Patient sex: M
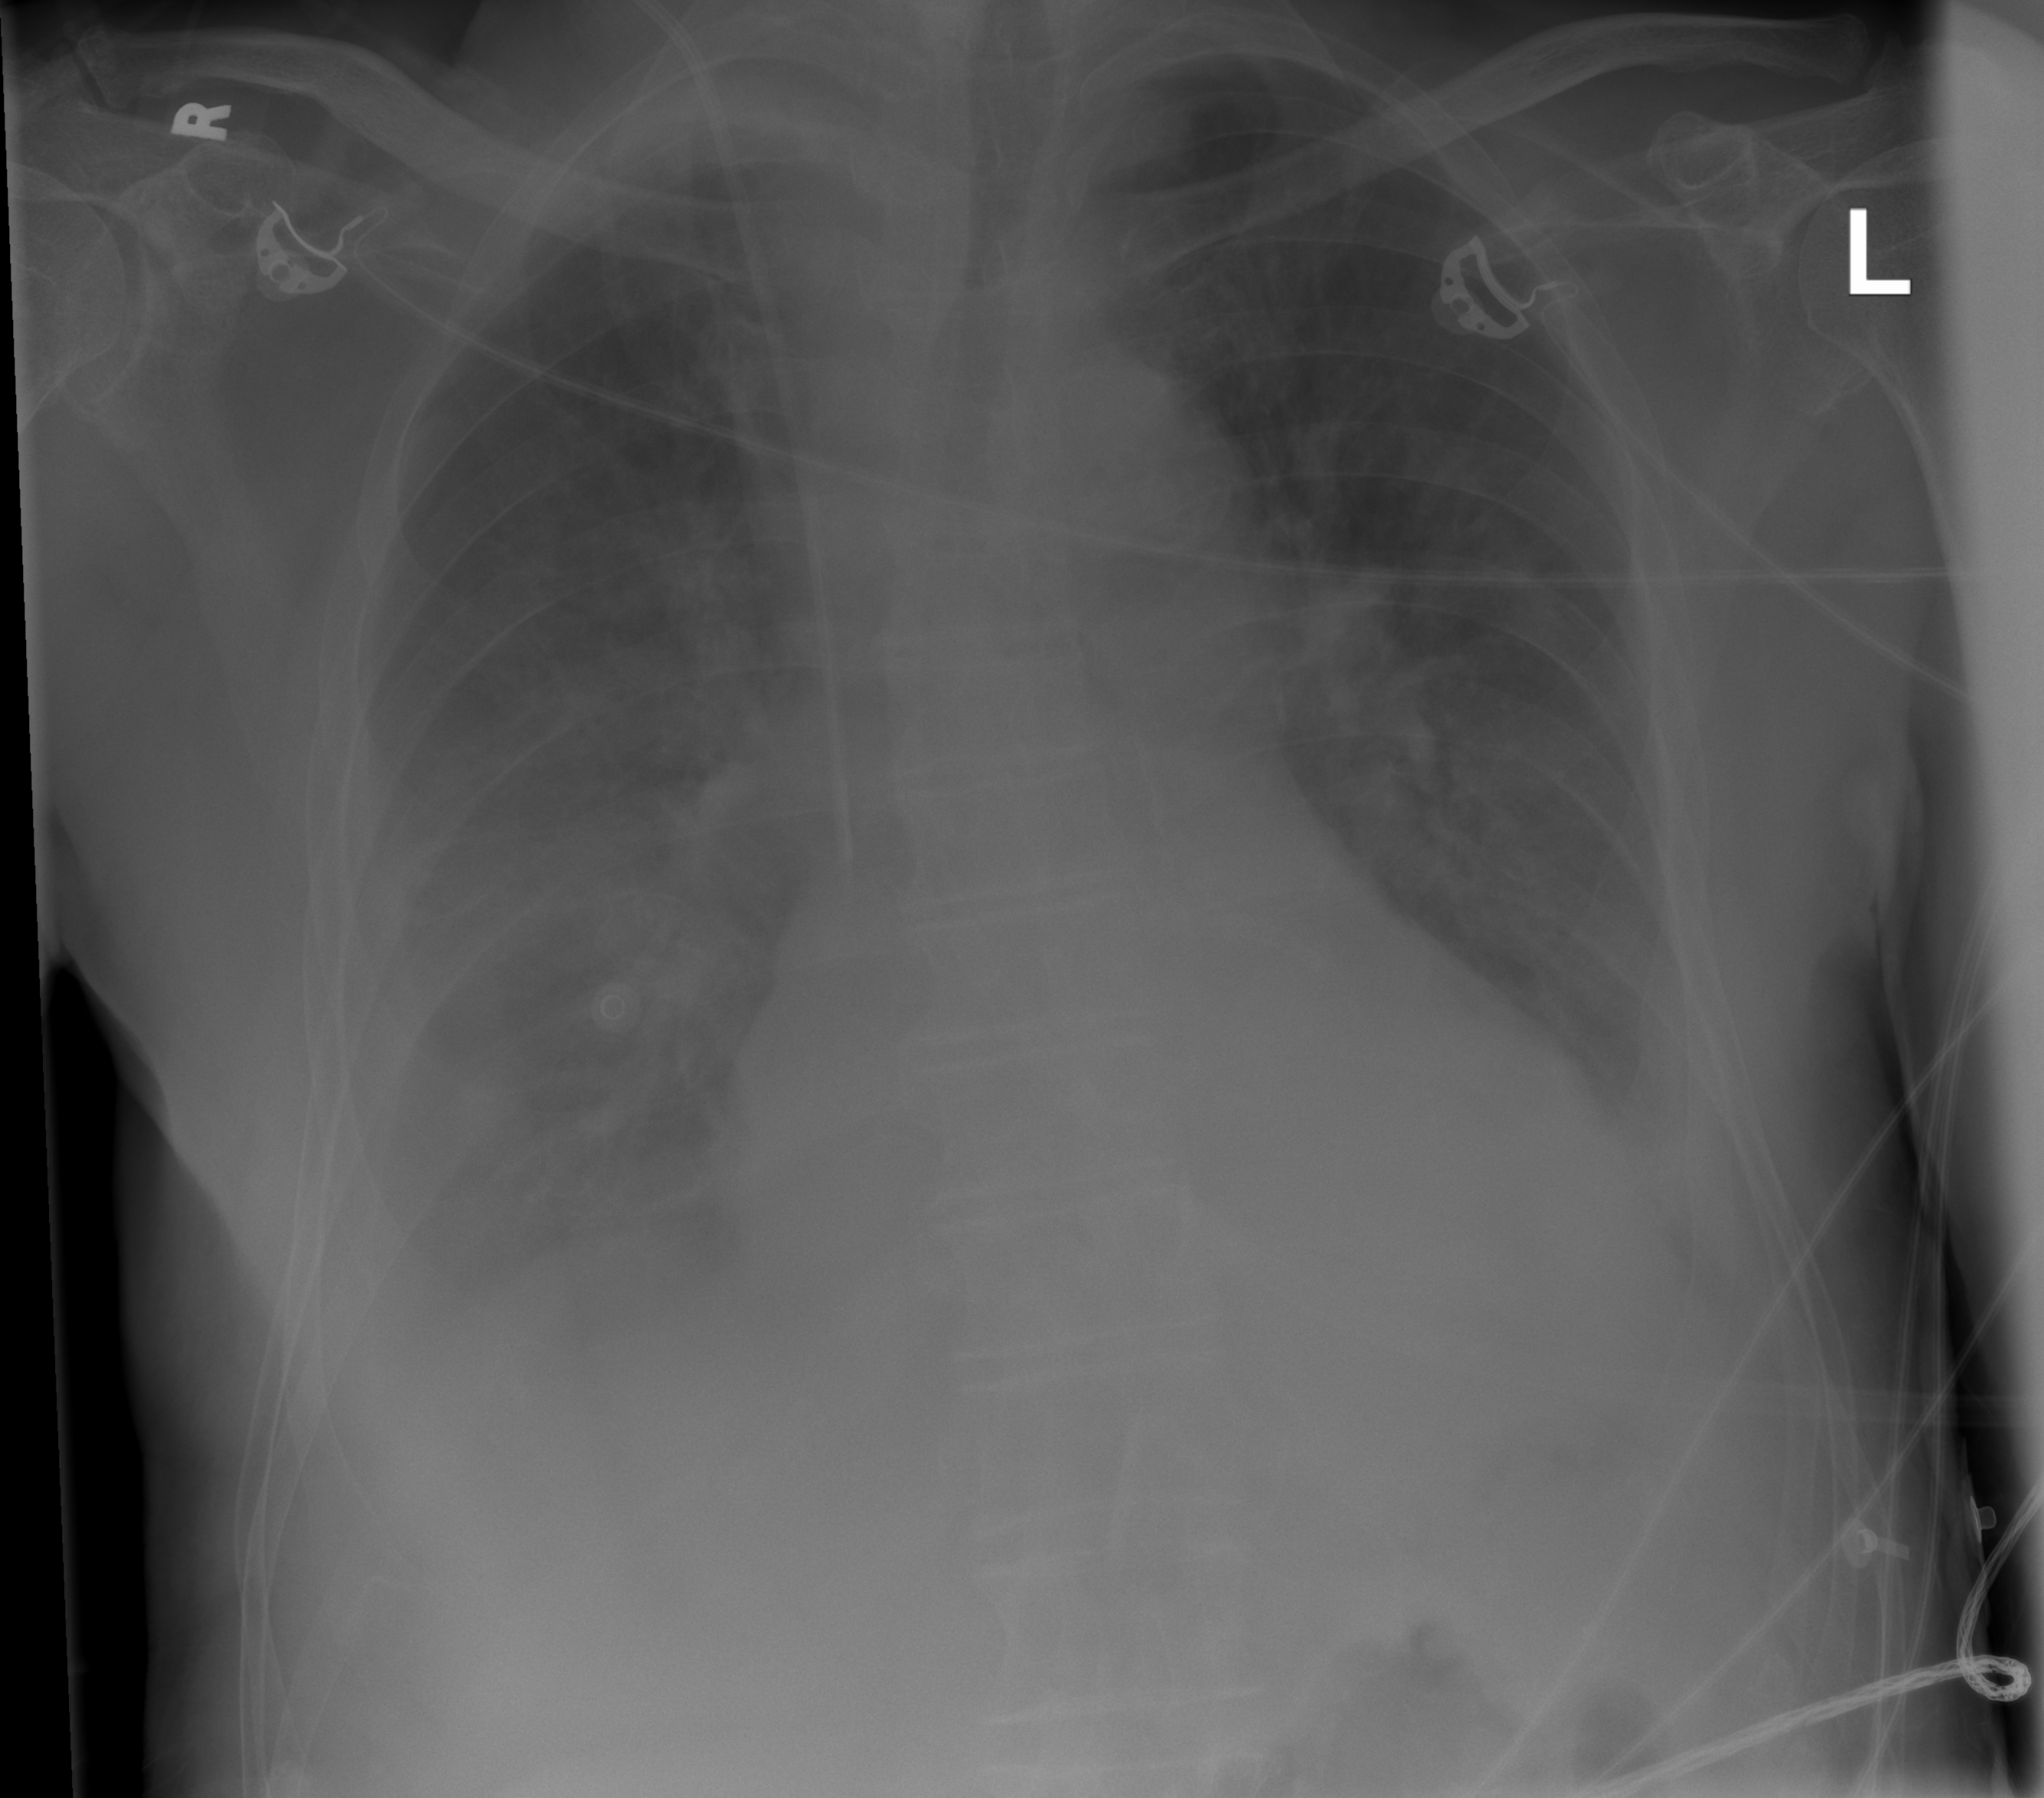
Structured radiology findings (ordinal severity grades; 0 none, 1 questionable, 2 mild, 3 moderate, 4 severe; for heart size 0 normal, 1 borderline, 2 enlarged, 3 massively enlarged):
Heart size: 2
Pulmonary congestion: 2
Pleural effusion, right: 2
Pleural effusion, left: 1
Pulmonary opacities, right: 2
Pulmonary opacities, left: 1
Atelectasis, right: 2
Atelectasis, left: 2